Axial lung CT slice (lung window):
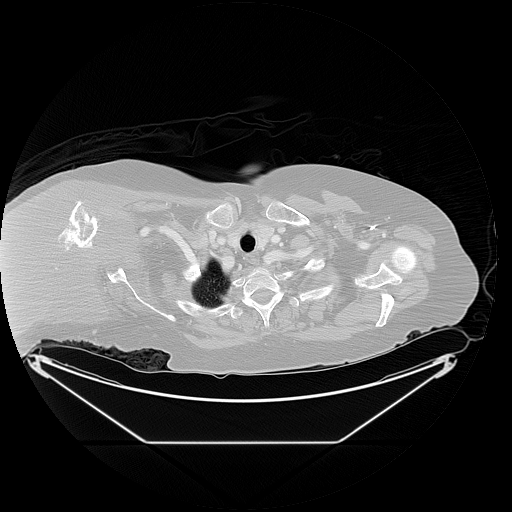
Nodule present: no